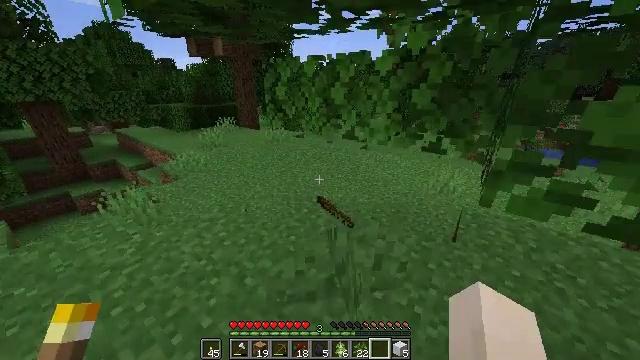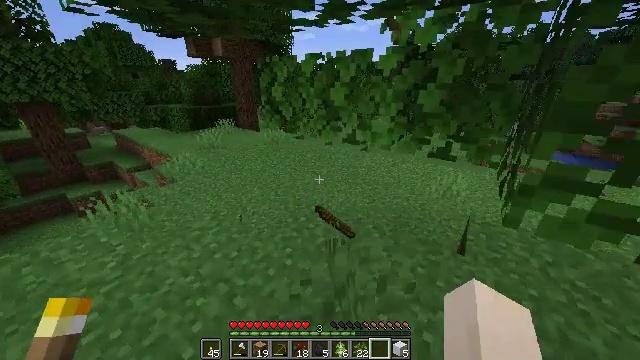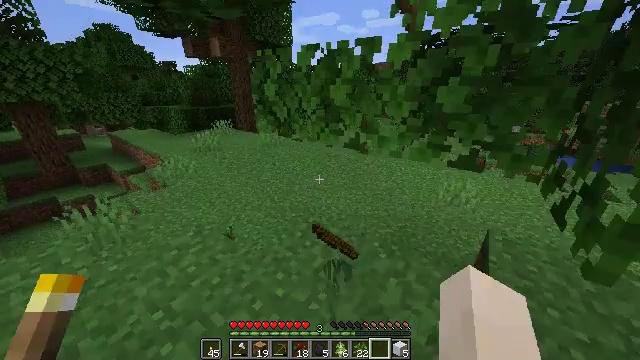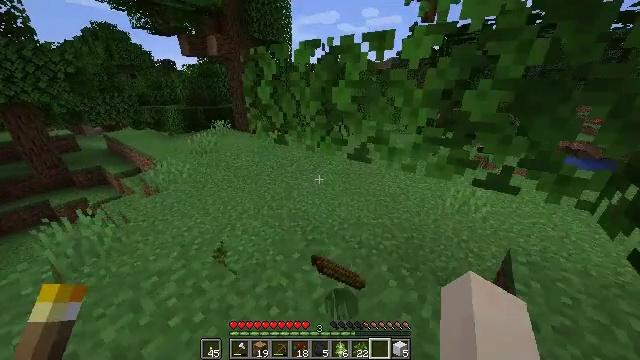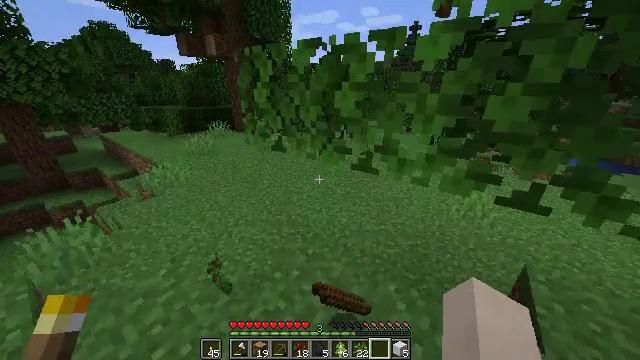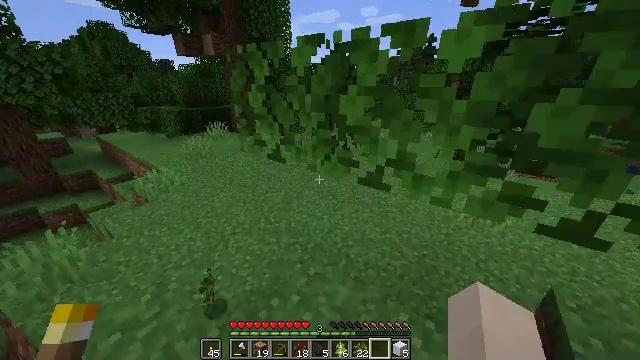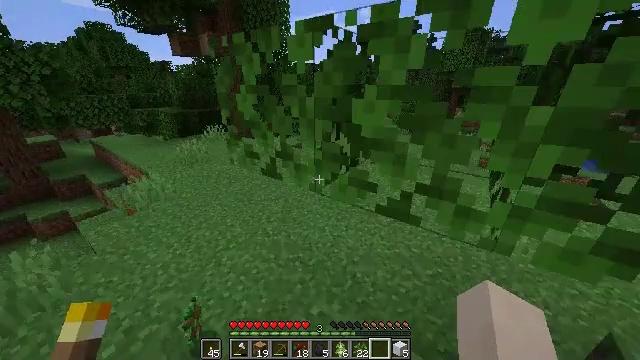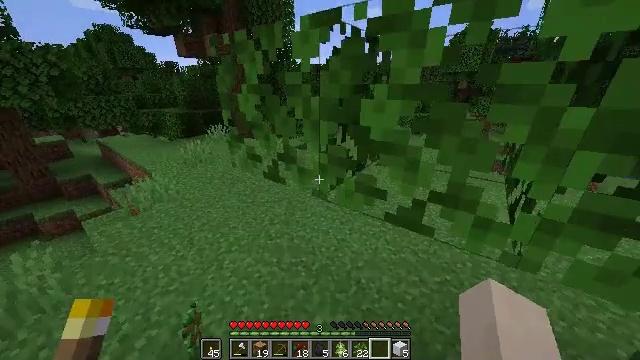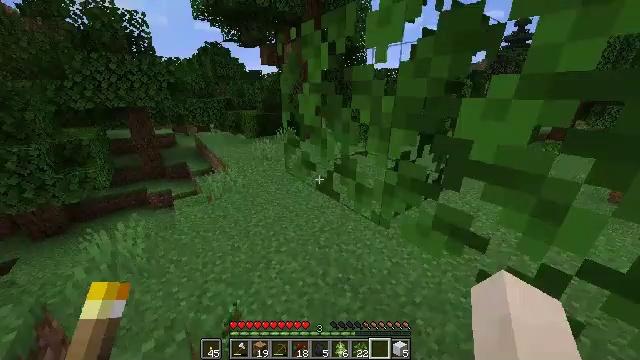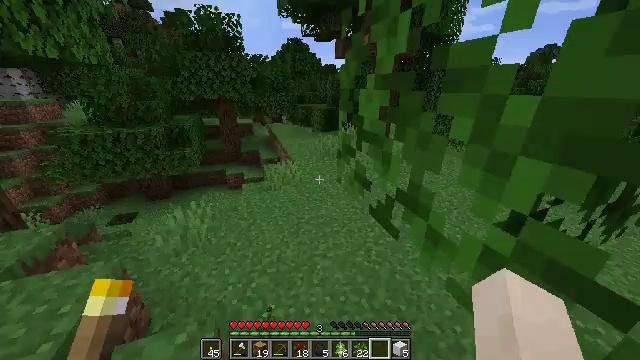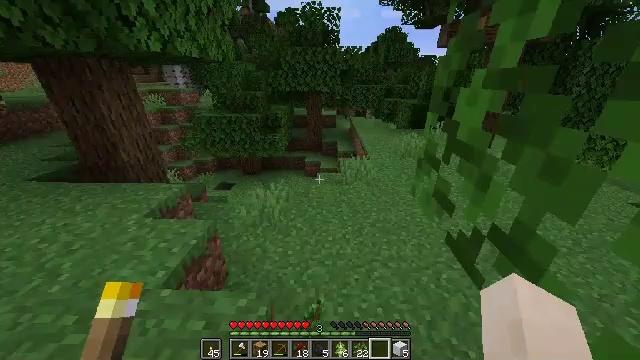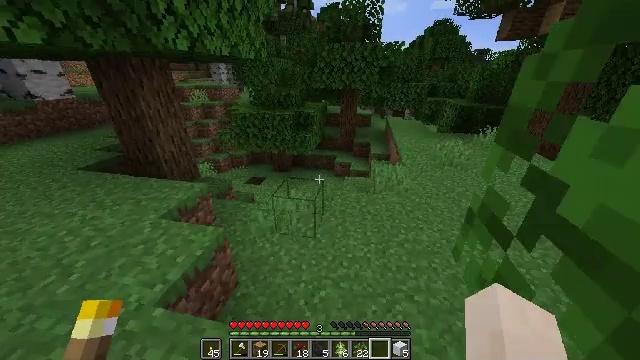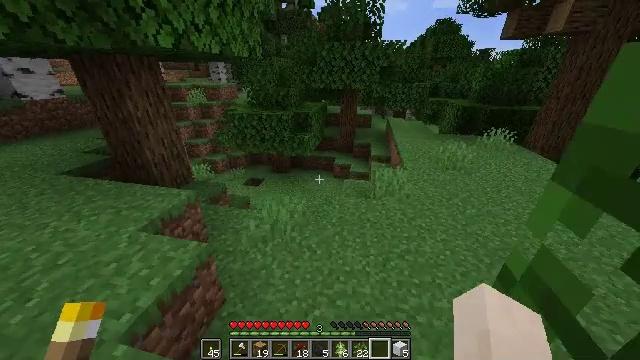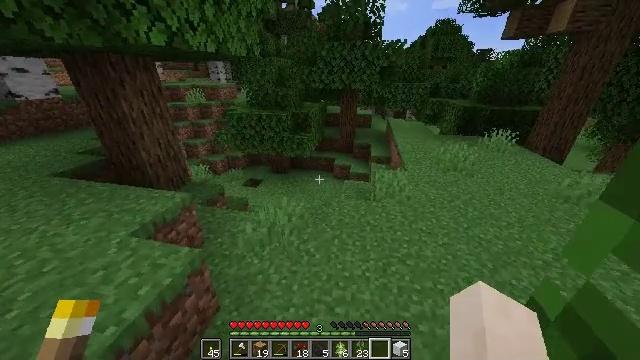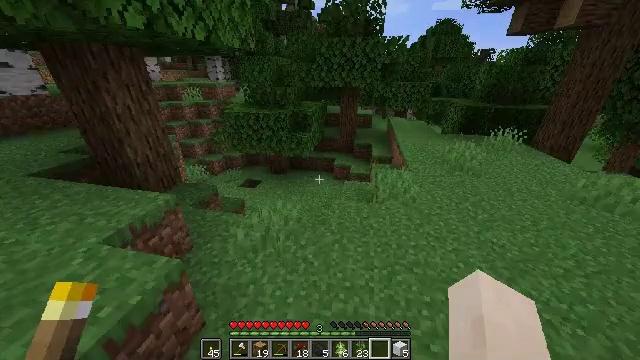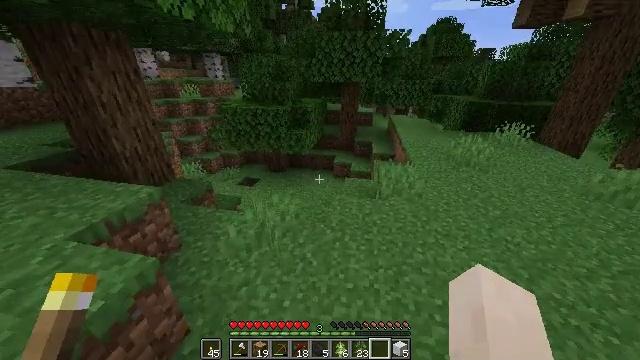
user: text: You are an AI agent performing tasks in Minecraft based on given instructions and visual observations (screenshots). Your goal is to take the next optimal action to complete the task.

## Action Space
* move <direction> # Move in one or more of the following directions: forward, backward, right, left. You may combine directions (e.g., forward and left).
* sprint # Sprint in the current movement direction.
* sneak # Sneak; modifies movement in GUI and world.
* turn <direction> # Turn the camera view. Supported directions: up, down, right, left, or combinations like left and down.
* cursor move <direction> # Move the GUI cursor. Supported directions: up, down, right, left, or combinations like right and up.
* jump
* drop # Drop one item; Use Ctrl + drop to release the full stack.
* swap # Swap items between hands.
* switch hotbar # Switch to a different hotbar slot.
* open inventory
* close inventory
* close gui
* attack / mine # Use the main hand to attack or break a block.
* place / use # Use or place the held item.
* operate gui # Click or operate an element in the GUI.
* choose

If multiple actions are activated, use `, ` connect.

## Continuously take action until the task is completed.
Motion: motion action
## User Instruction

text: Mine oak leaves.
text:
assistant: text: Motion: move forward
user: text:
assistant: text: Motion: move forward
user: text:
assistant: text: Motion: move forward
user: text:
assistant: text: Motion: move forward
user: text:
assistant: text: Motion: move forward
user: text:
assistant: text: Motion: move forward
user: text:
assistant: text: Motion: move forward, turn left
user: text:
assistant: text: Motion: move forward, turn left and up
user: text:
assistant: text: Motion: move forward, turn left and down
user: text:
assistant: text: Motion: move forward, turn left and down
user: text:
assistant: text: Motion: move forward, turn left
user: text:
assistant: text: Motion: move forward
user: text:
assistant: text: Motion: move forward
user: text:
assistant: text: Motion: move forward
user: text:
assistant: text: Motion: move forward
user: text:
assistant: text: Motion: move forward
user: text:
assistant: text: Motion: move forward
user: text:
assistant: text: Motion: move forward, turn right
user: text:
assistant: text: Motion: move forward, turn right
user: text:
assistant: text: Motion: move forward, turn right and up
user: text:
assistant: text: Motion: move forward, turn right
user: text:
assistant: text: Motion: move forward, jump
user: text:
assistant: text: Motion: move forward, jump
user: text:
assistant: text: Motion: move forward, jump
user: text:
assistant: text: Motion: move forward, turn right, jump
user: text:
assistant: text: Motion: move forward, turn right and up, jump
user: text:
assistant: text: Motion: move forward, turn right and up, jump
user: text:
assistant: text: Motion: move forward, turn up, jump
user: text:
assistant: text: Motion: move forward, jump
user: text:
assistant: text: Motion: move forward, jump